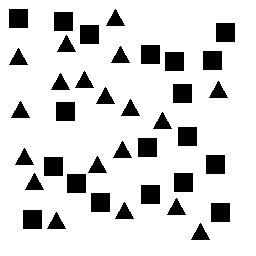
Squares: 19
Triangles: 19
Stars: 0
Total shapes: 38